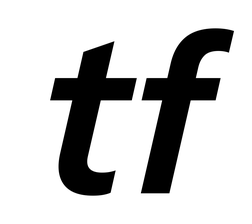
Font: InstrumentSans-Italic_SemiBold_Italic